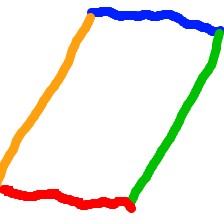
Shape: parallelogram